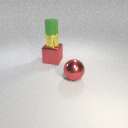
large red metal cube behind large red metal sphere